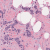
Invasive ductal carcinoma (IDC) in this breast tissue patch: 1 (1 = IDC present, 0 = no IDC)